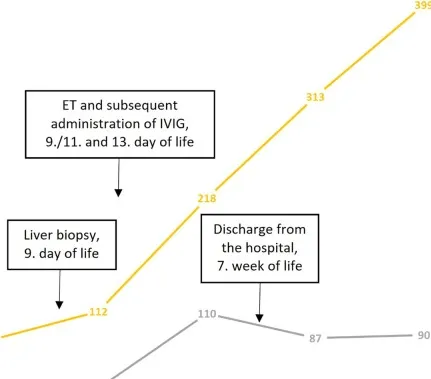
Normalization of laboratory findings after therapy. Supplementation of vitamin K was discontinued after 4 weeks. ET, exchange transfusion, IVIG, intravenous immunoglobulins.
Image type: chart (chart)